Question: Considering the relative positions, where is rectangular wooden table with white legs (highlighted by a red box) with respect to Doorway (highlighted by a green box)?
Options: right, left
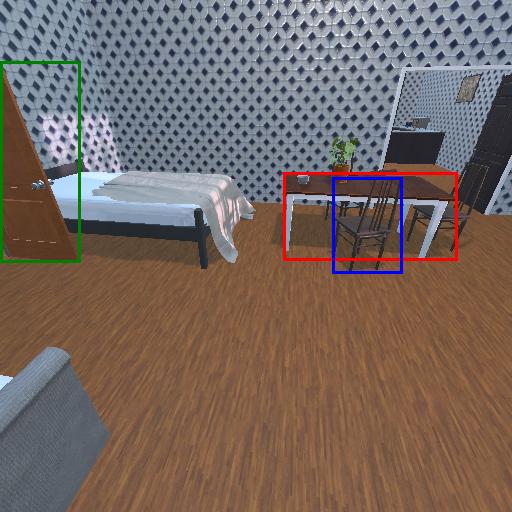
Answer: right